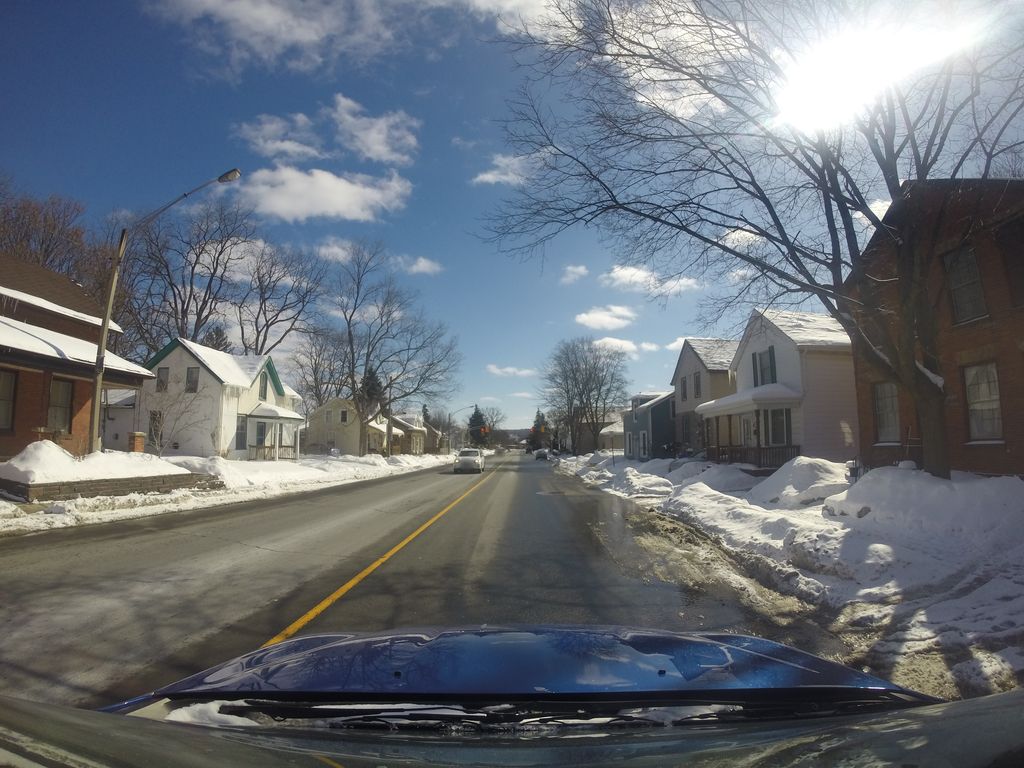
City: hamilton